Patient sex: F
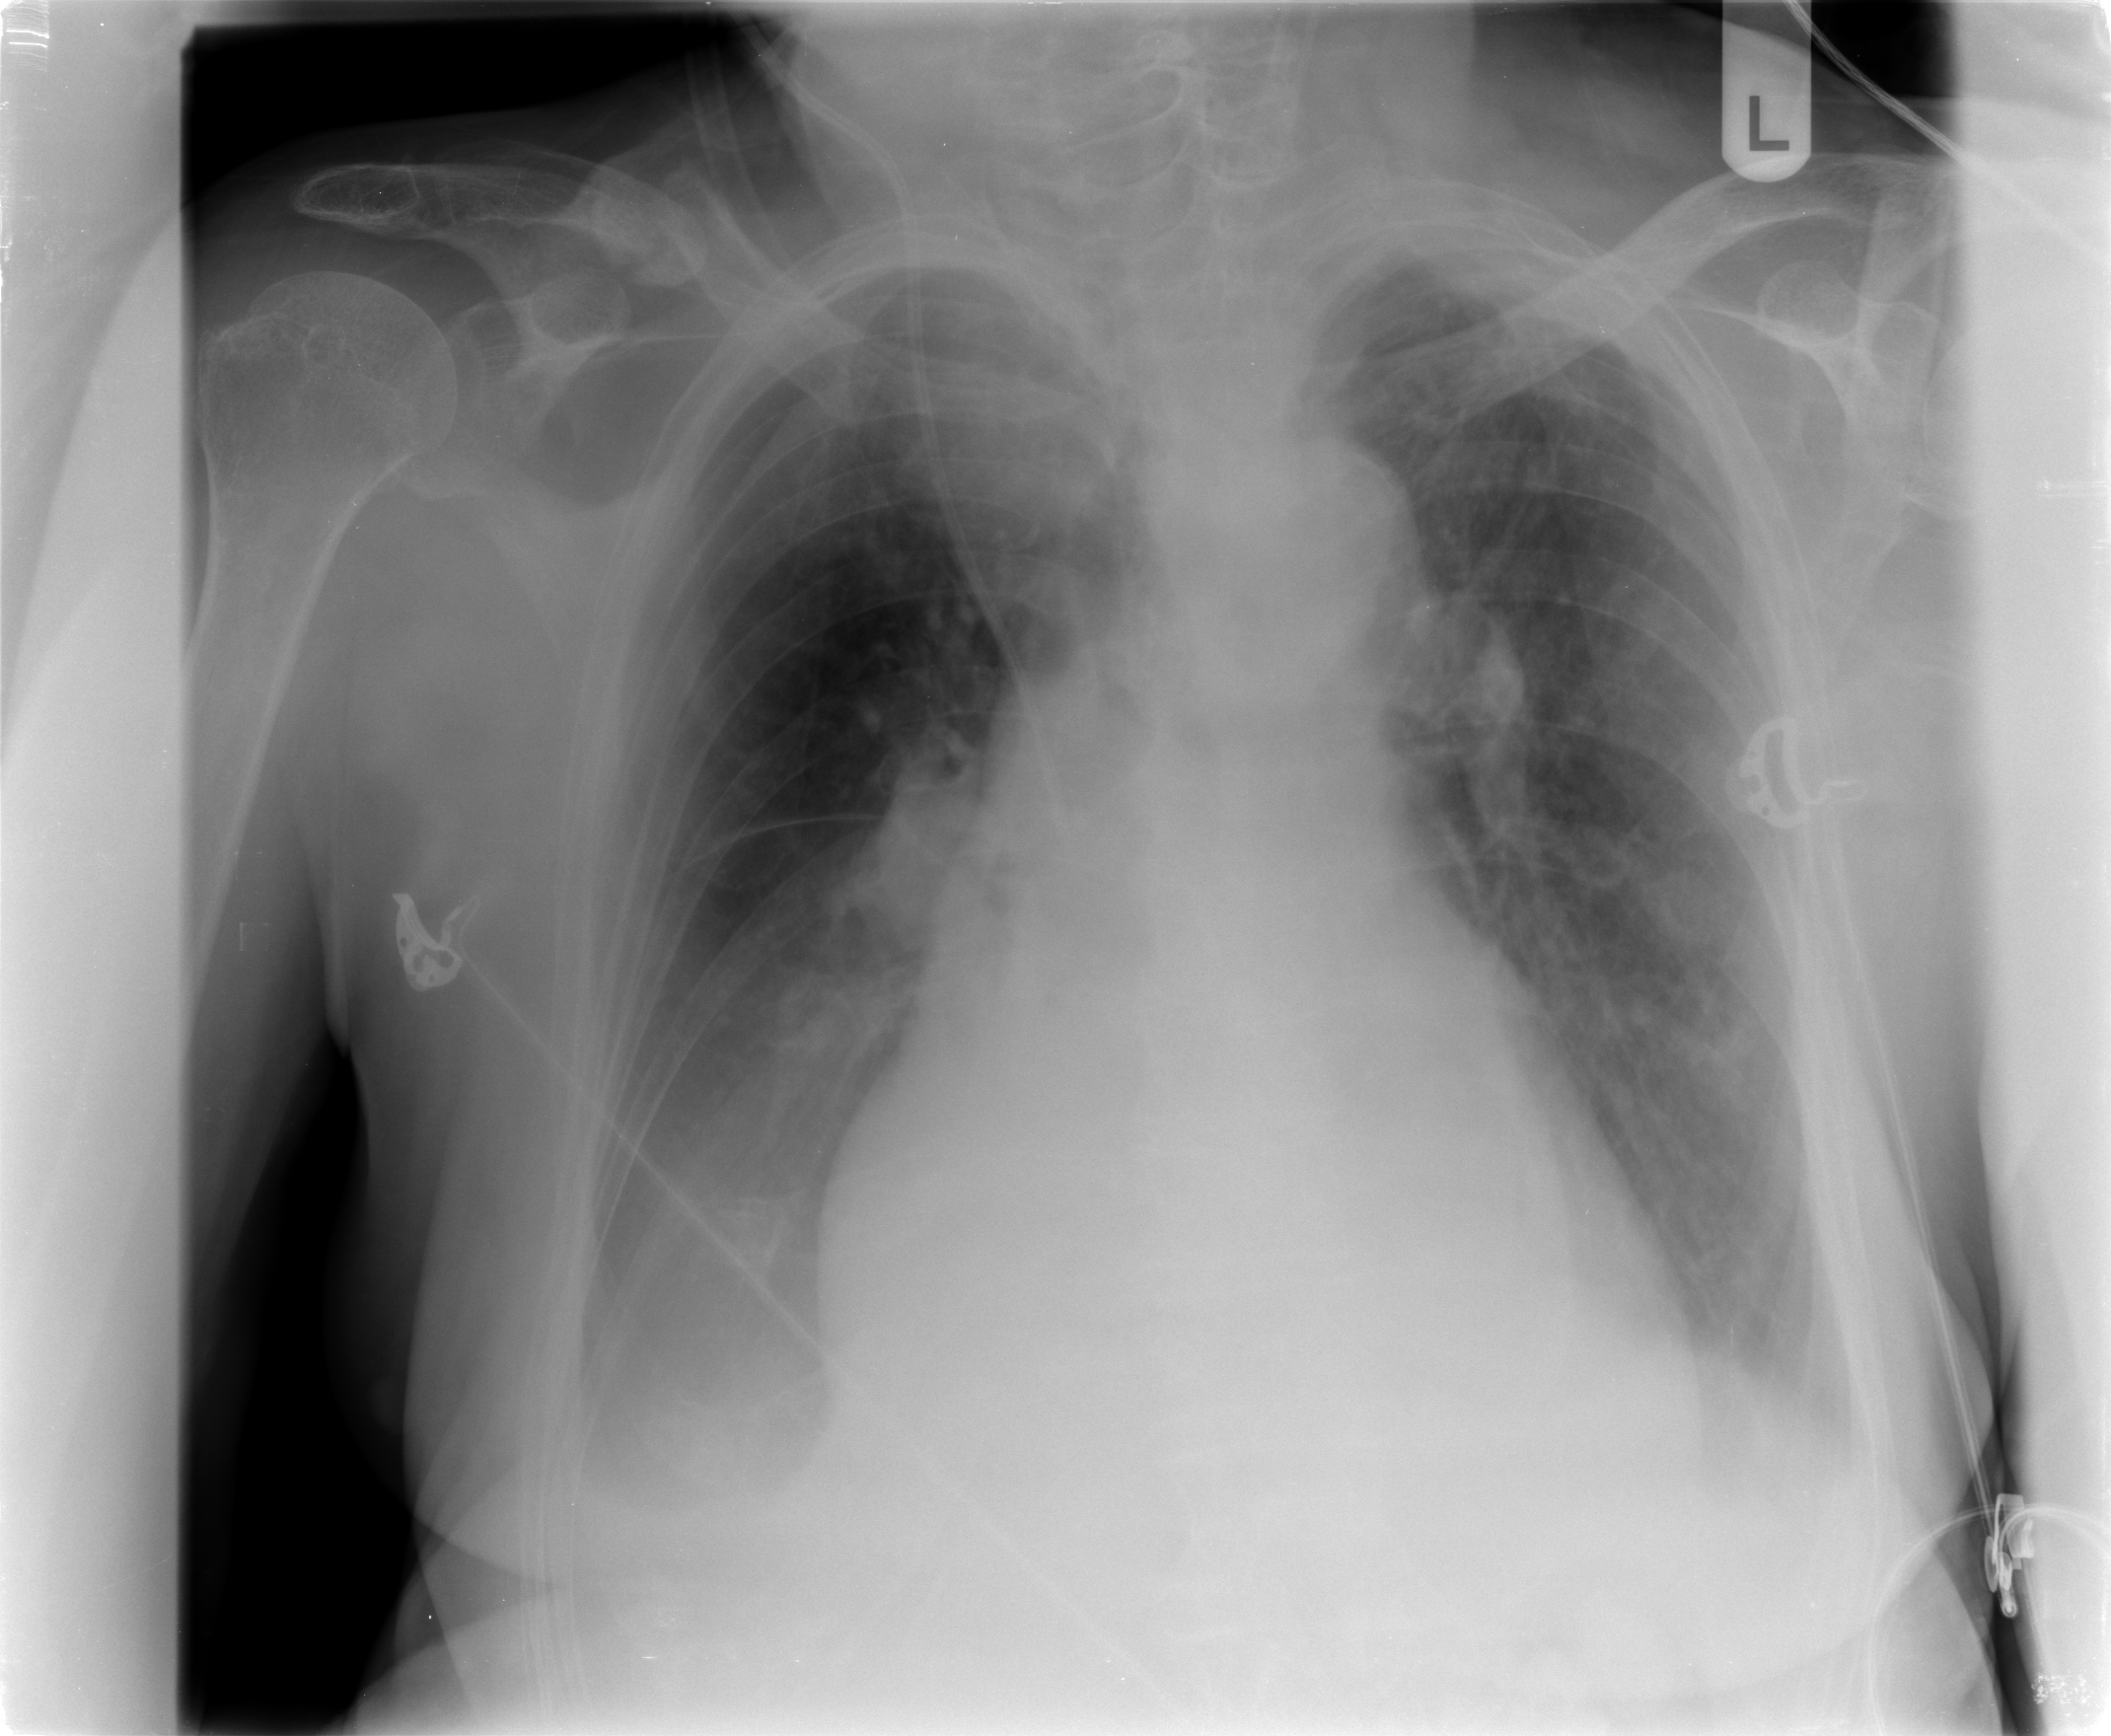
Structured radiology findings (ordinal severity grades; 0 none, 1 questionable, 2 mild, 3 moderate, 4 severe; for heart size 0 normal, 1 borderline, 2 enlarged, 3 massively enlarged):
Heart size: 2
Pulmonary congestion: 0
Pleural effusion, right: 2
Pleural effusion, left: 1
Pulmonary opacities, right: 0
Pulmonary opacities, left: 2
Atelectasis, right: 2
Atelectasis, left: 2